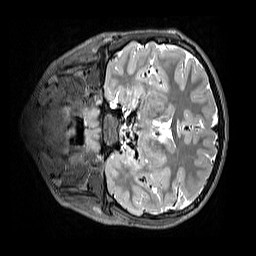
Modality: T2w
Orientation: coronal
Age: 9
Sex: female
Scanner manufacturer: siemens
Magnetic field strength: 3 T
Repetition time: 3.2 s
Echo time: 0.408 s